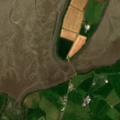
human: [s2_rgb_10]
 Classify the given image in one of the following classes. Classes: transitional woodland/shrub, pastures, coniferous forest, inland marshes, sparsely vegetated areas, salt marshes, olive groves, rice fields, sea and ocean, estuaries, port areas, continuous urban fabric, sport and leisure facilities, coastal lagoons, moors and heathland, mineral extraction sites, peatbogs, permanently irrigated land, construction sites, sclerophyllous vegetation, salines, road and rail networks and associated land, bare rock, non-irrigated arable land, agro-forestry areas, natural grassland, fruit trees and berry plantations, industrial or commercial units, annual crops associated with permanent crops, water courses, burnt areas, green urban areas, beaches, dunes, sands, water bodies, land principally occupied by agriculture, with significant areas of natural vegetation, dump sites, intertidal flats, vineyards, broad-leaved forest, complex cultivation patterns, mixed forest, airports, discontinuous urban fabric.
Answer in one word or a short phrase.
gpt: pastures, complex cultivation patterns, intertidal flats